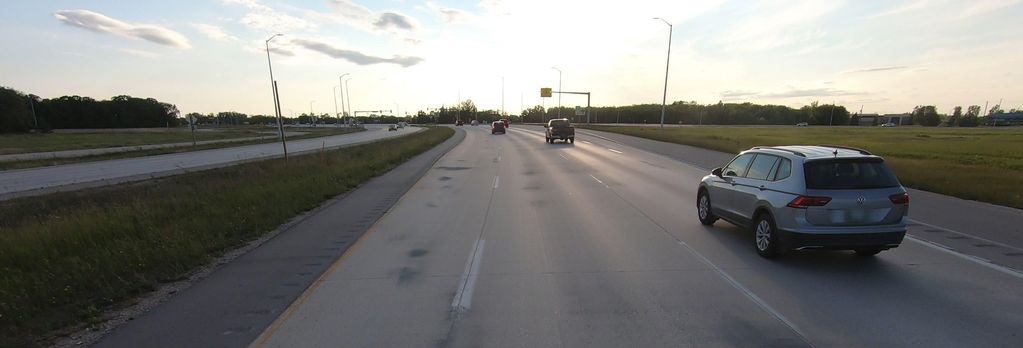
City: winnipeg